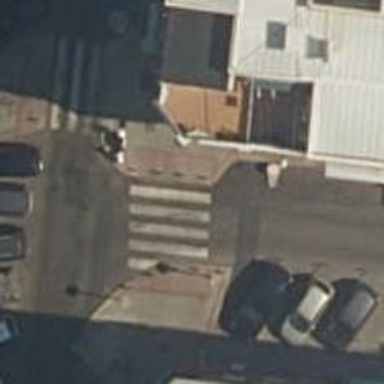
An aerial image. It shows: Uncontrolled zebra crossing on the road.